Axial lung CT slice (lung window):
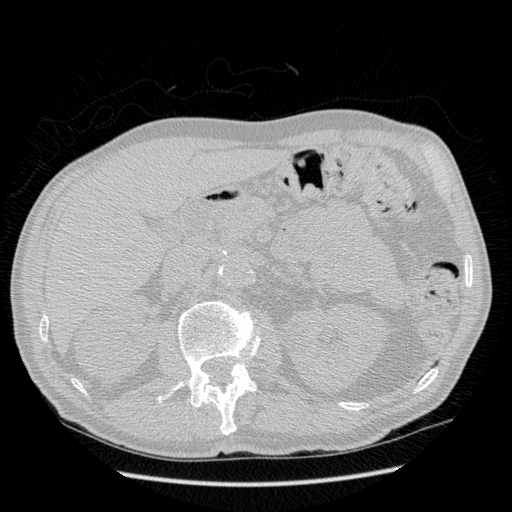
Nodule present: no